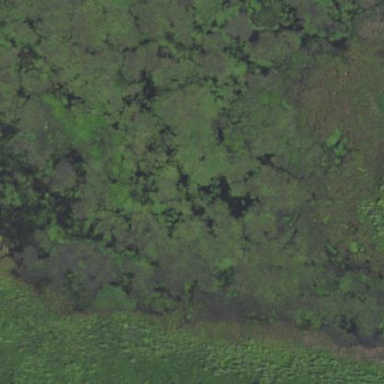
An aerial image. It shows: Pond surrounded by natural water.